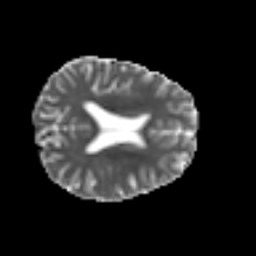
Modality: MD
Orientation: axial
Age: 37
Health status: ill
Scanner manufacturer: philips
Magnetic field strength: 3 T
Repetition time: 9 s
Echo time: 0.127 s